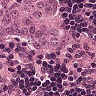
Metastatic tissue present: yes